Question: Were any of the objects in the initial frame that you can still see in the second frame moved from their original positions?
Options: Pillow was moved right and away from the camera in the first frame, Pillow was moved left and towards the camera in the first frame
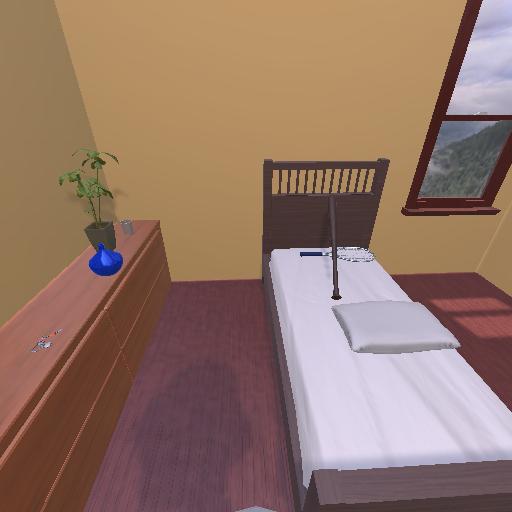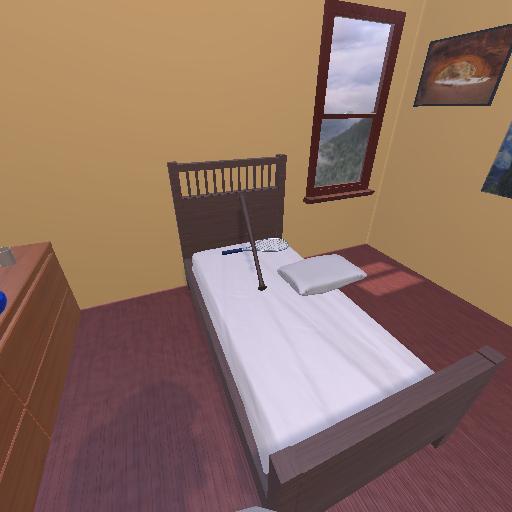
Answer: Pillow was moved right and away from the camera in the first frame